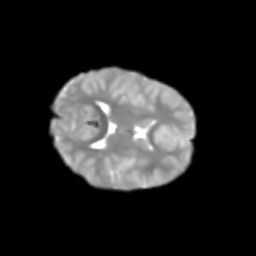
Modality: T2w
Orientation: axial
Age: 6
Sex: female
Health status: healthy